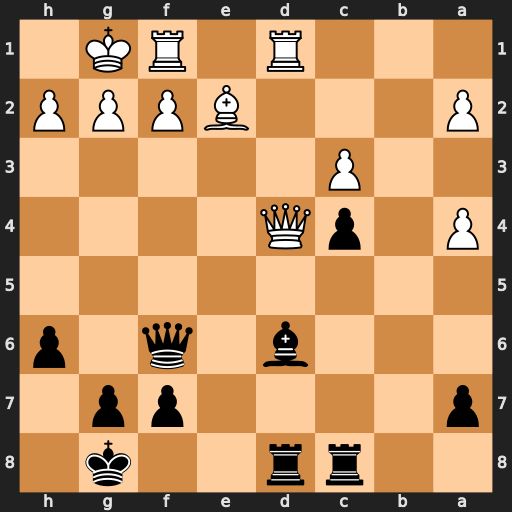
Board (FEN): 2rr2k1/p4pp1/3b1q1p/8/P1pQ4/2P5/P3BPPP/3R1RK1
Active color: b
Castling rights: -
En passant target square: -
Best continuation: Bxh2+ Kxh2 Rxd4